Aerial crown-view tile of a tropical tree (Barro Colorado Island, Panama), acquired 20250915:
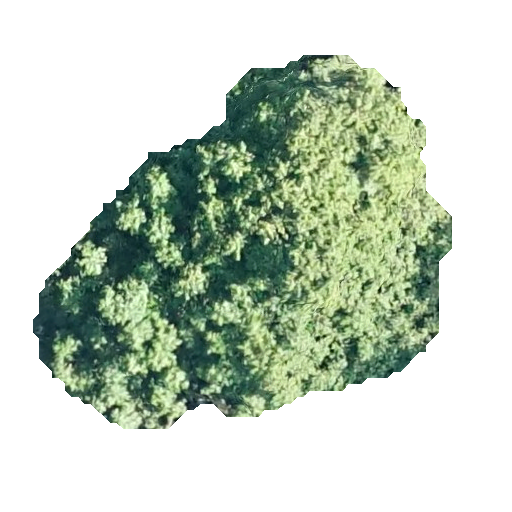
Species: Guarea guidonia
GBIF accepted scientific name: Guarea guidonia
Crown area: 152.076 m²